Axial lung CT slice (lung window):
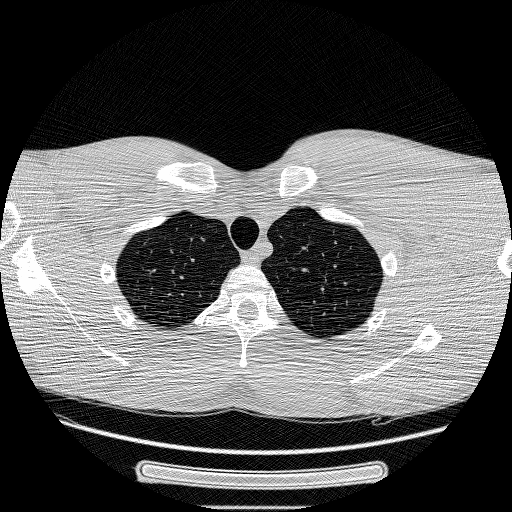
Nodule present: no